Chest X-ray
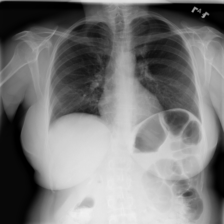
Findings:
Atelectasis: negative
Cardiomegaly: negative
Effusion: negative
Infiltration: negative
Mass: negative
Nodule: negative
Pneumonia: negative
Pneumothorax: negative
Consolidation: negative
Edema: negative
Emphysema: negative
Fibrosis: negative
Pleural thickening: negative
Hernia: negative